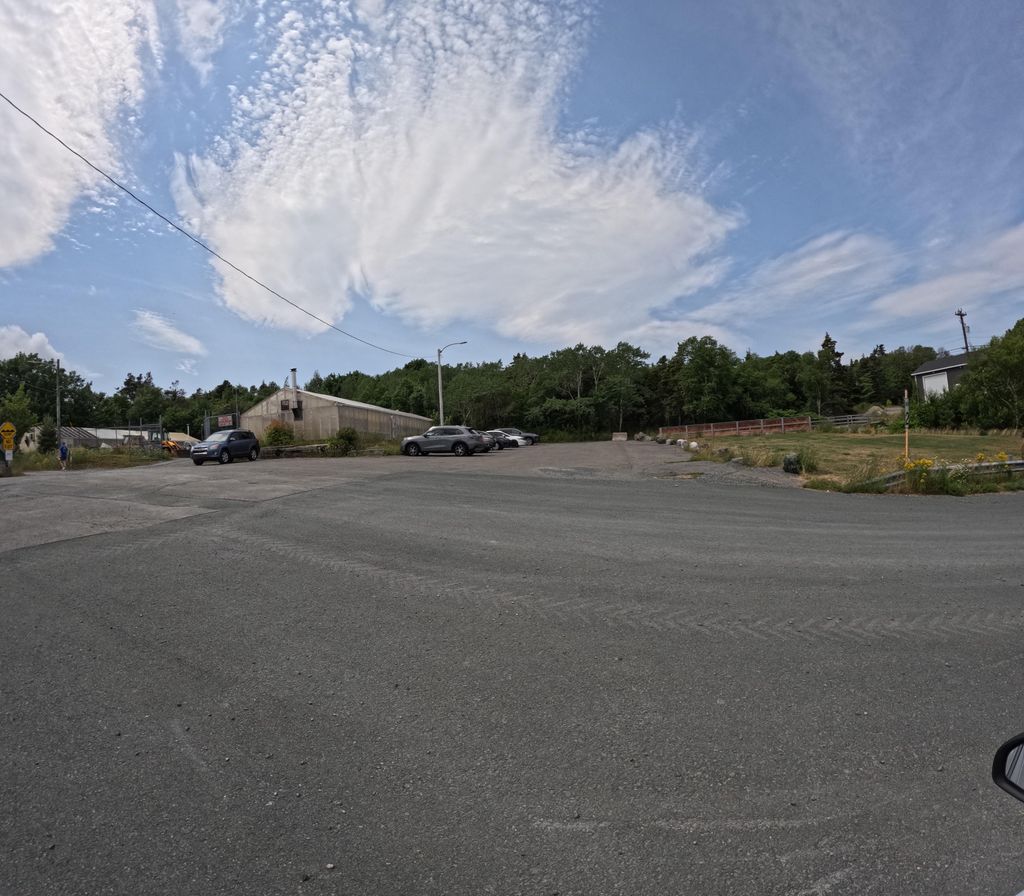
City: st_johns